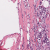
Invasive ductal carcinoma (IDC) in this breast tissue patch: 1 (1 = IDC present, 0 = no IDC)